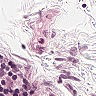
Metastatic tissue present: no